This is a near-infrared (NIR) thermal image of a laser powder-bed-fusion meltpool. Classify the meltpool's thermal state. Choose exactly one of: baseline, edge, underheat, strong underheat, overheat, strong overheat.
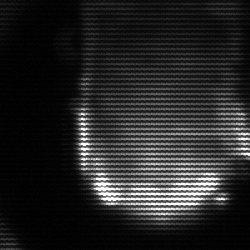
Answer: baseline